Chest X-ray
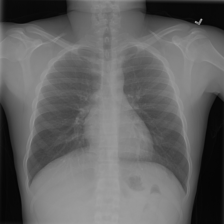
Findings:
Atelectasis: negative
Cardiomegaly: negative
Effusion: negative
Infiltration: positive
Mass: negative
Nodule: negative
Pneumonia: negative
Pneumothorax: negative
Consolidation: negative
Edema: negative
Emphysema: negative
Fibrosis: negative
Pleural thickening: negative
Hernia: negative